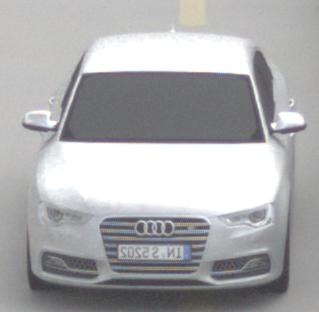
Make: Audi
Model: S5
Detailed model: F5
Model produced from: 2016
Model produced until: 2019
Doors: 2
Color: white
Road condition: dry road
Daytime: morning or afternoon
Contrast: low contrast